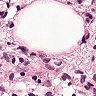
Metastatic tissue present: no